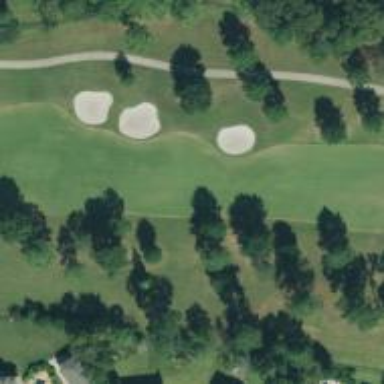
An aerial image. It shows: Golf hole.